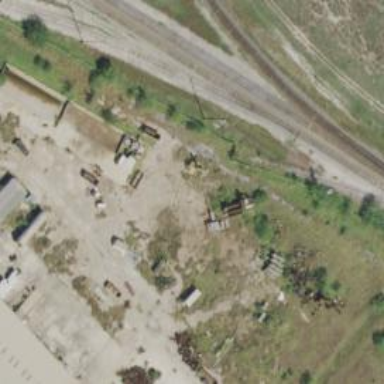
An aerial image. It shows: Disused railway yard.